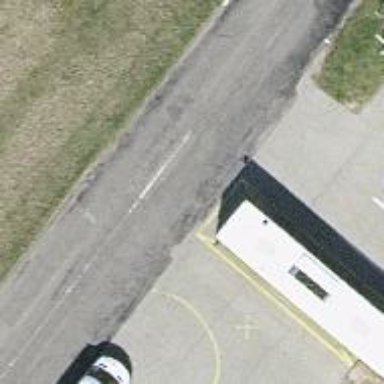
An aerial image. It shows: Bus stop along the road.